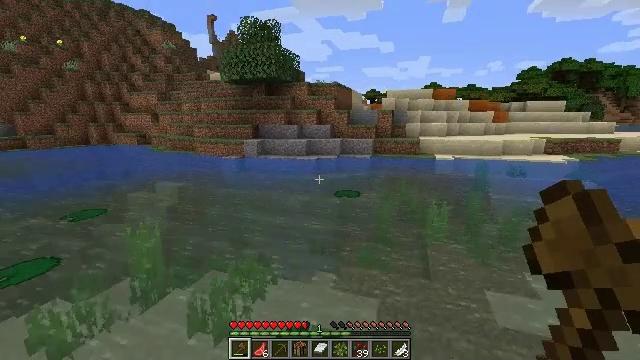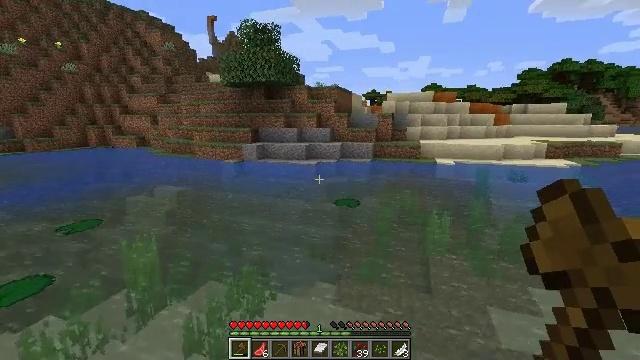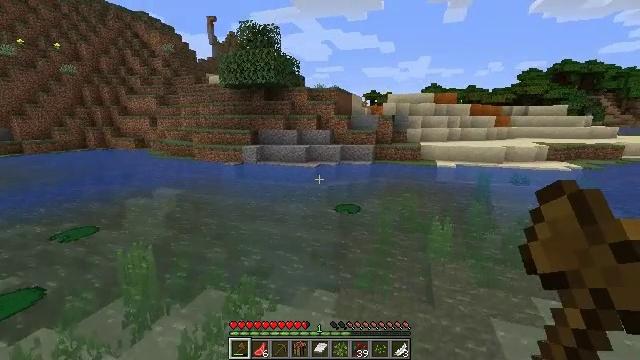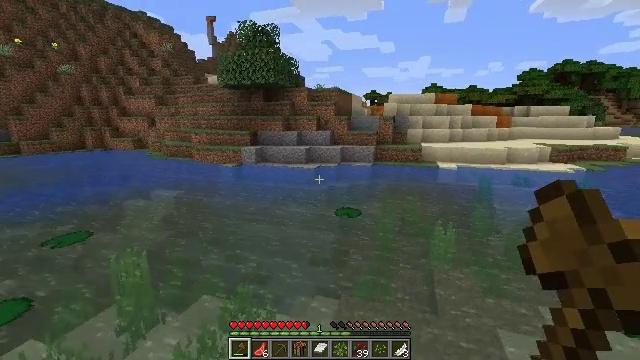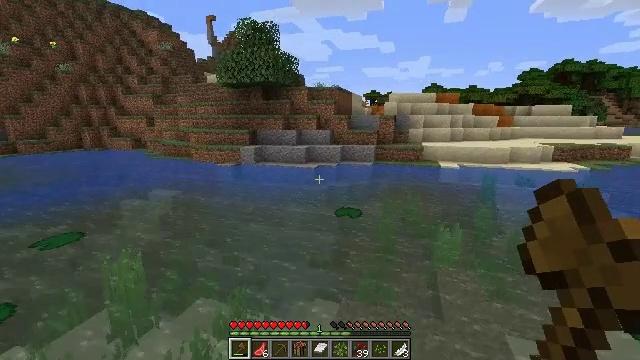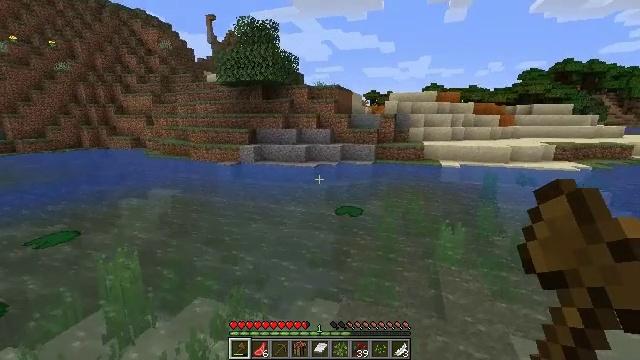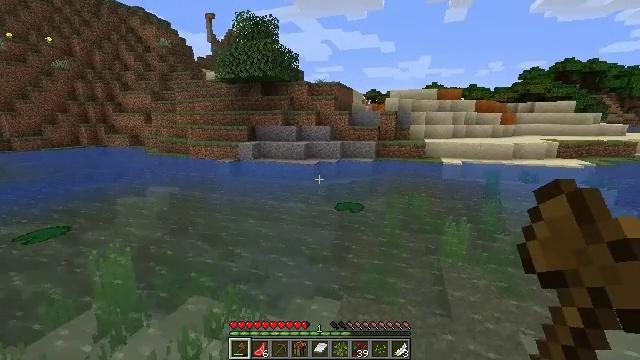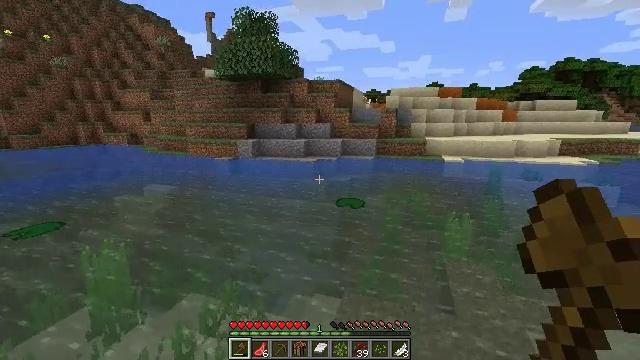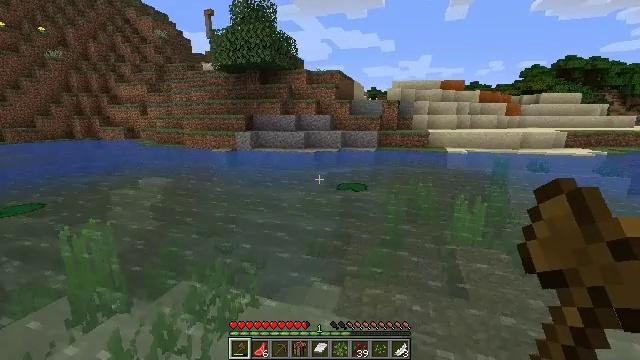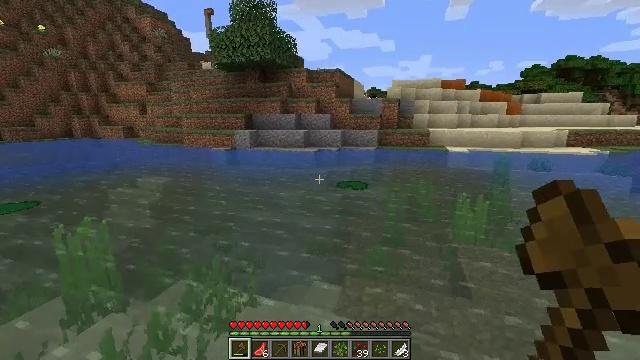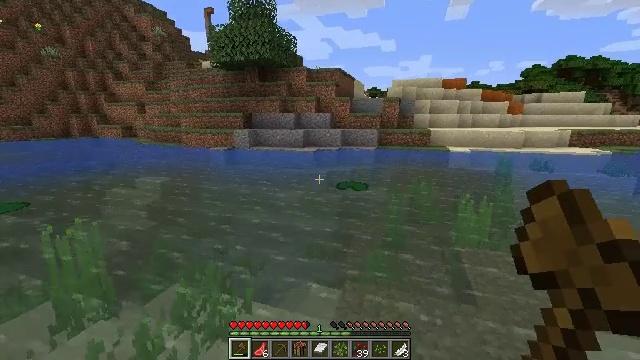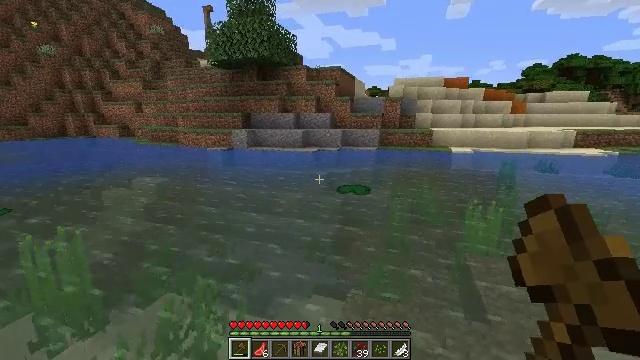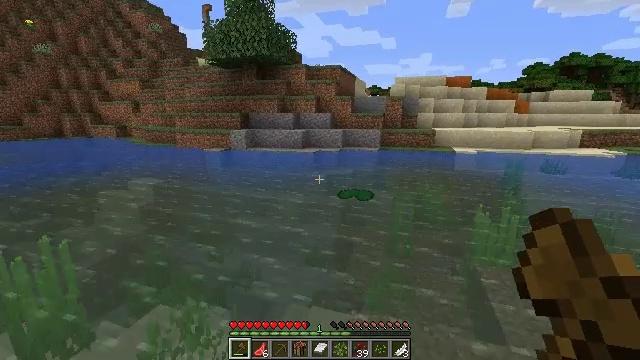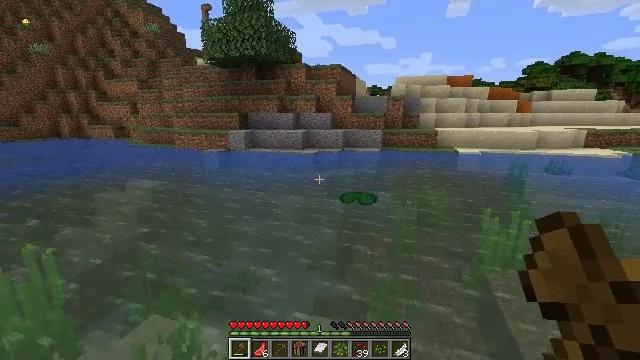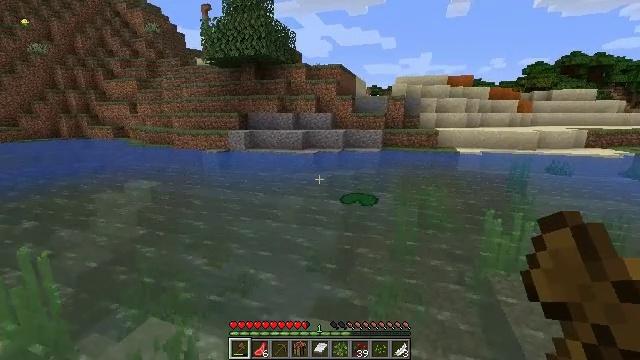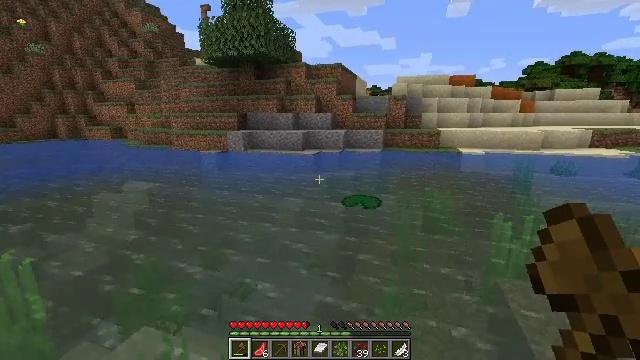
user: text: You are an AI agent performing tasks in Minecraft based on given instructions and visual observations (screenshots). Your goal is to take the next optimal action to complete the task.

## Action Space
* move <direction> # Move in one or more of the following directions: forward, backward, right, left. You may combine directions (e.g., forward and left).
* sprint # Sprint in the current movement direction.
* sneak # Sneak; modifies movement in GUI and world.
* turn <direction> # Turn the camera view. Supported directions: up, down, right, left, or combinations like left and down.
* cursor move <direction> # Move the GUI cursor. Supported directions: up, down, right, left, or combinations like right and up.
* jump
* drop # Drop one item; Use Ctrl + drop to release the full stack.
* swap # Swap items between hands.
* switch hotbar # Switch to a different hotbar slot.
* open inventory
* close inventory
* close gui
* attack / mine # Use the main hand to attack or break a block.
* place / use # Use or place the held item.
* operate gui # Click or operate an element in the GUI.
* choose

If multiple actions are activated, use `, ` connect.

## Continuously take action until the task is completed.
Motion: motion action
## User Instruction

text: Collect red sand from a desert biome.
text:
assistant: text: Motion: move forward
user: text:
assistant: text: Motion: move forward
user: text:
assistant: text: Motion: move forward
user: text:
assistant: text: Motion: move forward
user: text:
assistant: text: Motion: move forward
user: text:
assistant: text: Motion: move forward
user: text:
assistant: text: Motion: move forward
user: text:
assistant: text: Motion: move forward
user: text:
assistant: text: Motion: move forward
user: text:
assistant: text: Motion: move forward
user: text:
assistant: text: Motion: move forward
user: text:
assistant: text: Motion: move forward
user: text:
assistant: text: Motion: move forward
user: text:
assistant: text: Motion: move forward
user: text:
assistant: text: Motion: move forward
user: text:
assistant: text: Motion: move forward
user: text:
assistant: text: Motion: move forward
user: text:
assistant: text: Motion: move forward
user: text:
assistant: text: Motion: move forward, turn up
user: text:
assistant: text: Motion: move forward, turn right
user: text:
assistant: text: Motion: move forward, turn right and up
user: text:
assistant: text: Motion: move forward, turn right and up
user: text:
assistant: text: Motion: move forward, turn right and up
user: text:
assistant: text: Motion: move forward
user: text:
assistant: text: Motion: move forward
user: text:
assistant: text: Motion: move forward
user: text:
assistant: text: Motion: move forward
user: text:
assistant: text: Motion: move forward
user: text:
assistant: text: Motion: move forward
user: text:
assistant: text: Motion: move forward